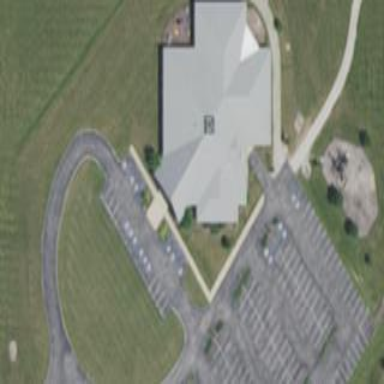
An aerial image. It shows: Building that serves as place of worship.